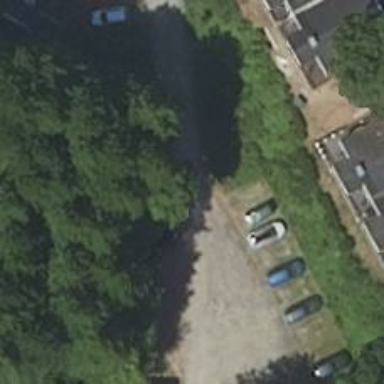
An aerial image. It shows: Paved driveway road for service vehicles.